Question: What is the reading of the measurement in the image?
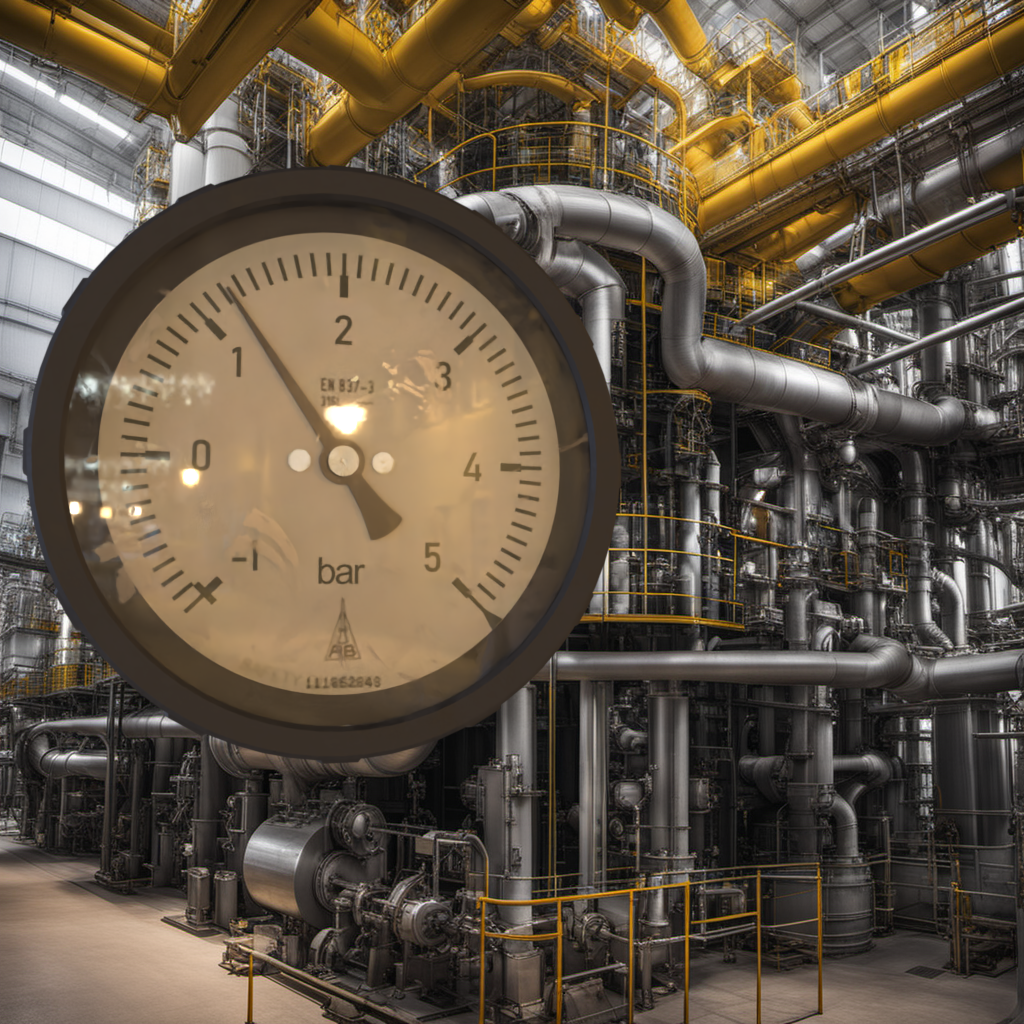
Answer: The result is 1.22
Question: What is the range of this measurement?
Answer: The range is from -1 to 5
Question: What is the minimum and maximum value range of this measurement?
Answer: The minimum value is -1 and the maximum value is 5